Field crop: tomato
Growth stage: 2
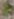
Species: solanum